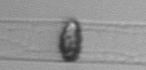
Label: Dactyliosolen_blavyanus